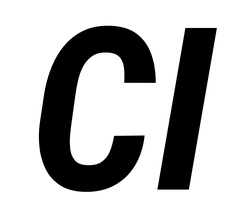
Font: Roboto-Italic_Condensed_Bold_Italic